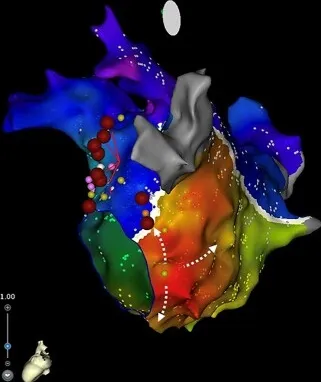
Activation and entrainment maps of atrial flutter of our case in left atrium. (B) Activation map of the centrifugal pattern from the 4 o'clock position of the mitral valve annulus.
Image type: radiology (ultrasound)